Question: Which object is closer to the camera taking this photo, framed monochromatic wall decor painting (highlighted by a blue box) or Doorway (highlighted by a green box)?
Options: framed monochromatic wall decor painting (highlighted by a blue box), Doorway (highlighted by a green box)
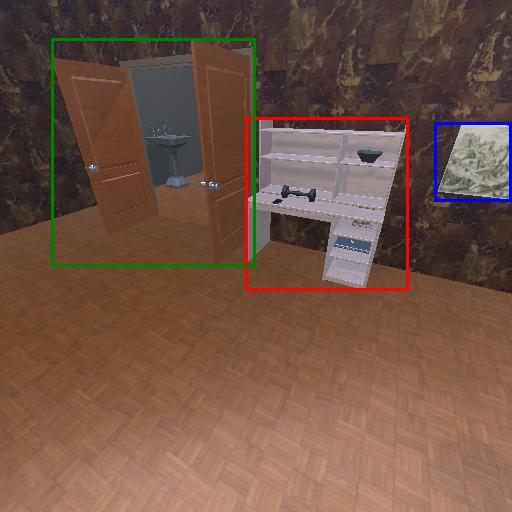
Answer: framed monochromatic wall decor painting (highlighted by a blue box)